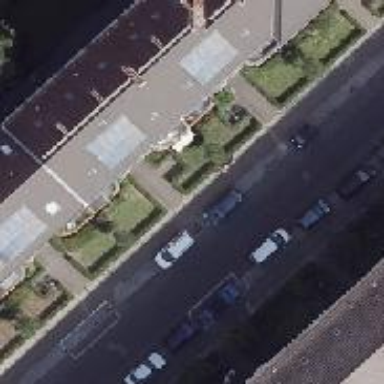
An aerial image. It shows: There is parking obstacle present in the area.